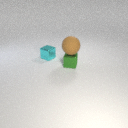
large brown rubber sphere above small green metal cube